Question: This is the table i have.

And I need to select agains 'Condition' column
'''
select * from OfferCondition where Condition = '21'
'''
for the above query, it should return 1st and 2nd row.
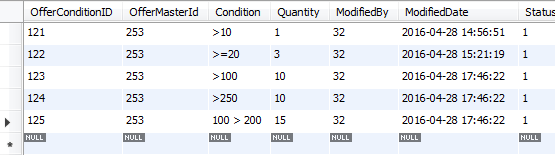
Answer: This requires a HAVING clause for each condition AND the conditions in order (so it stops at the first one... apart from that does as you request I think...
'''
SET @iValue = 21;
SELECT substring_index('Condition',' ',1) AS Operator,
substring_index(substring_index('Condition',' ',2 ),' ', -1) AS Value
FROM OfferCondition
HAVING (Operator = '>' AND @iValue > Value)
OR (Operator = '>=' AND @iValue >= Value)
OR (Operator = '=' AND @iValue = Value)
LIMIT 1;
'''
this also requires a space between the operator and operand - as pointed out elsewhere would be much better to include as separate columns